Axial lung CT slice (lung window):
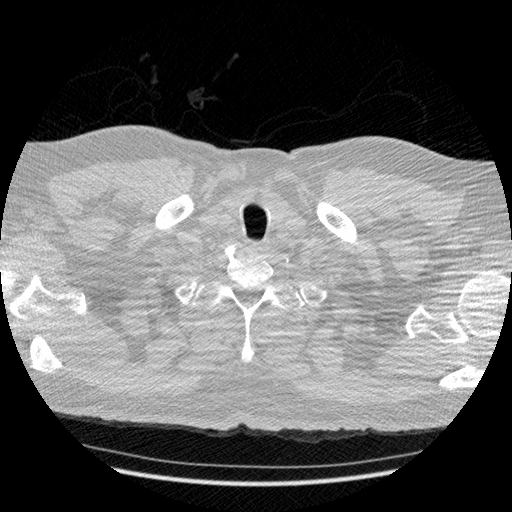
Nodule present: no